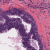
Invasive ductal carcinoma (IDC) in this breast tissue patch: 0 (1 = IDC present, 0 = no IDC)